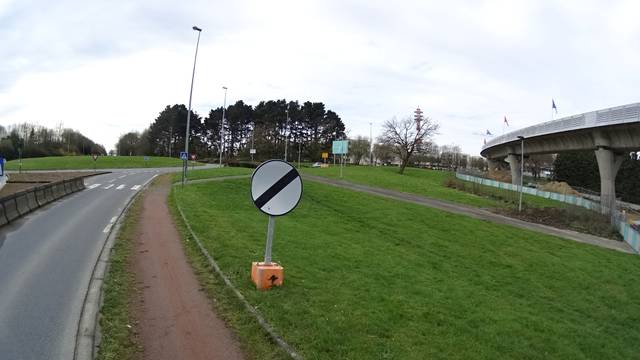
Region: France
Coordinates: 48.128, -1.621